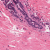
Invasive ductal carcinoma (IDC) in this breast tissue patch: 0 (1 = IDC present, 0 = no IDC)